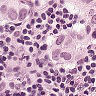
Metastatic tissue present: yes